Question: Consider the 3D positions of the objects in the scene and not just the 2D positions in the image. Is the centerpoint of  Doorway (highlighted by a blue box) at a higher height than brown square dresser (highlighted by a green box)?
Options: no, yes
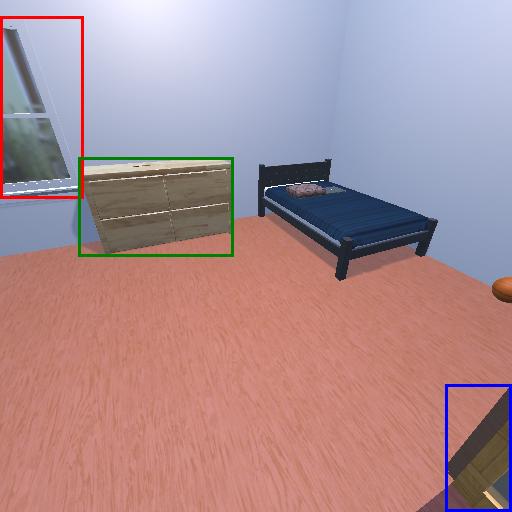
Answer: no